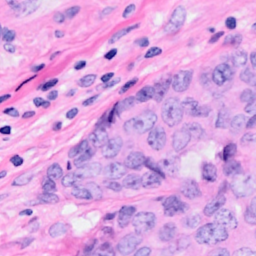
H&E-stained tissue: Breast